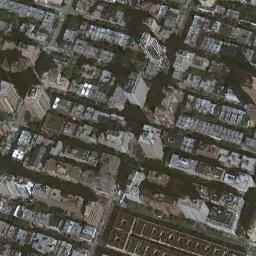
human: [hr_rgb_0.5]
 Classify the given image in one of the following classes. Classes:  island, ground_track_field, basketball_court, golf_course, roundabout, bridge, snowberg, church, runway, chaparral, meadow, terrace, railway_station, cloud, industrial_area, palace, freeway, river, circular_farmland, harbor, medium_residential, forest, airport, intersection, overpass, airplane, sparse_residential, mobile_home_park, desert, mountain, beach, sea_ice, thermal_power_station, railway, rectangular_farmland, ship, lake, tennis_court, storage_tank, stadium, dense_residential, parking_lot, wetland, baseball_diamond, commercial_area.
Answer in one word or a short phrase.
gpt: commercial_area